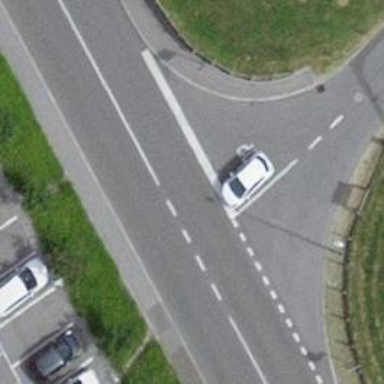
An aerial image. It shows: Stop road.